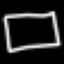
Label: square